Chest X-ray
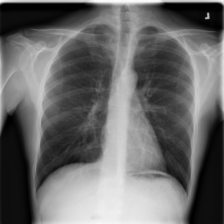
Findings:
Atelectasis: negative
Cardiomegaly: negative
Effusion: negative
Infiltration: negative
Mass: negative
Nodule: negative
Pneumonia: negative
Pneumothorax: negative
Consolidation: negative
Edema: negative
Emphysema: negative
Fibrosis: negative
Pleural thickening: negative
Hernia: negative